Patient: sex F, age 35
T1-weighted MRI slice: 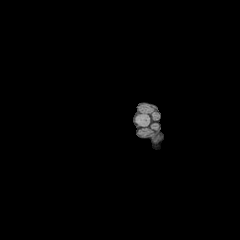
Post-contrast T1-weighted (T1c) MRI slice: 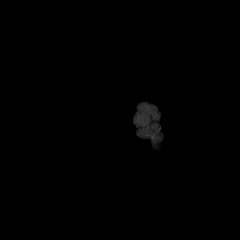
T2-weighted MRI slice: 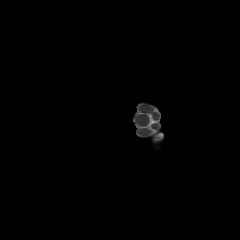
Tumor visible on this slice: no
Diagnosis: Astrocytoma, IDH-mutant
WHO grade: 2